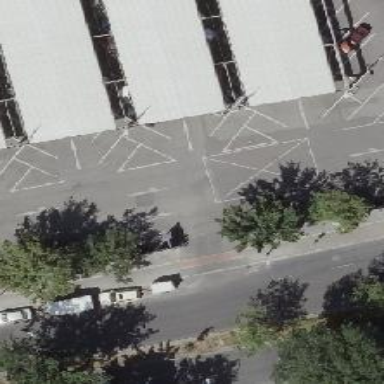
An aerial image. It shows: Parking aisle on service road with building passage tunnel.